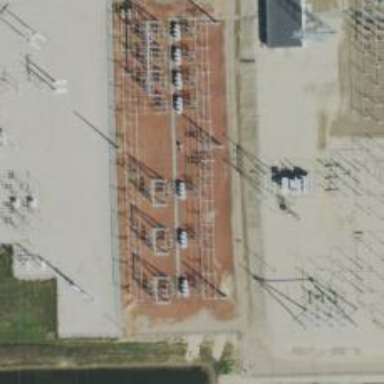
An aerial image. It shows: Switch for power supply.